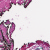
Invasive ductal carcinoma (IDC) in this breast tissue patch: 0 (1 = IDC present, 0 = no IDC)